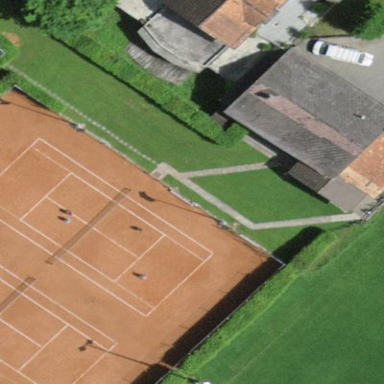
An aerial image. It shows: Tennis court on pitch.